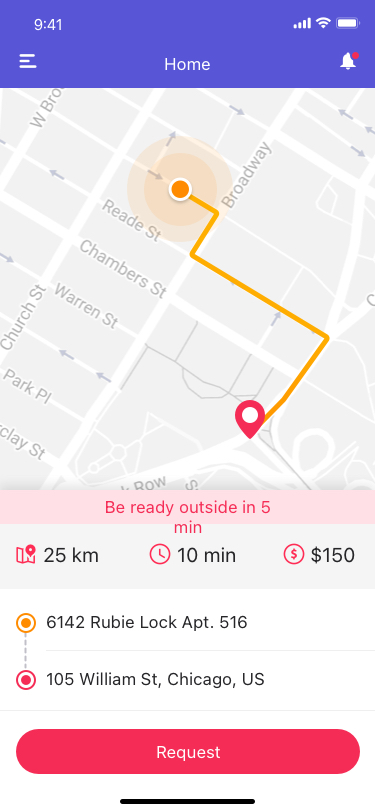
Text in this UI design:
Home
Request
25 km
10 min
$150
6142 Rubie Lock Apt. 516
105 William St, Chicago, US
Be ready outside in 5 min